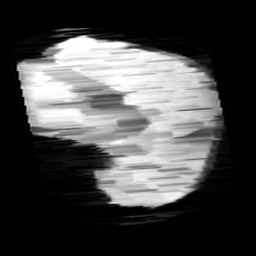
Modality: minIP
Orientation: sagittal
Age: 12
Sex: female
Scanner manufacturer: siemens
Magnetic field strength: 3 T
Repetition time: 0.027 s
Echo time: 0.02 s